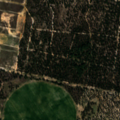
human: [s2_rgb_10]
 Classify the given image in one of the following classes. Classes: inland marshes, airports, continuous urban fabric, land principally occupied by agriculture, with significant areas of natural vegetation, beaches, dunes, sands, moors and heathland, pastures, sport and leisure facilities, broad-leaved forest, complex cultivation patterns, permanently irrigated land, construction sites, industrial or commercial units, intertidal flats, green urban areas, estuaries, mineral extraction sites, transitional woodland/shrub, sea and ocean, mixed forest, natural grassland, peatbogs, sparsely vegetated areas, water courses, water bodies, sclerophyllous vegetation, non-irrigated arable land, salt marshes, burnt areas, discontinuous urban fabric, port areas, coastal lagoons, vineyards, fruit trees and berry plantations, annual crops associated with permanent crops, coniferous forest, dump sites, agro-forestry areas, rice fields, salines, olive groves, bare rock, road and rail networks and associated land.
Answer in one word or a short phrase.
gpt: industrial or commercial units, permanently irrigated land, mixed forest, moors and heathland